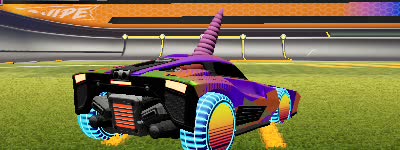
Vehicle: breakout